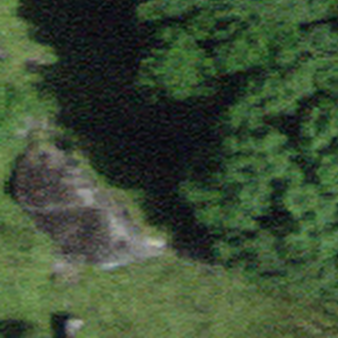
Label: bouldering_area